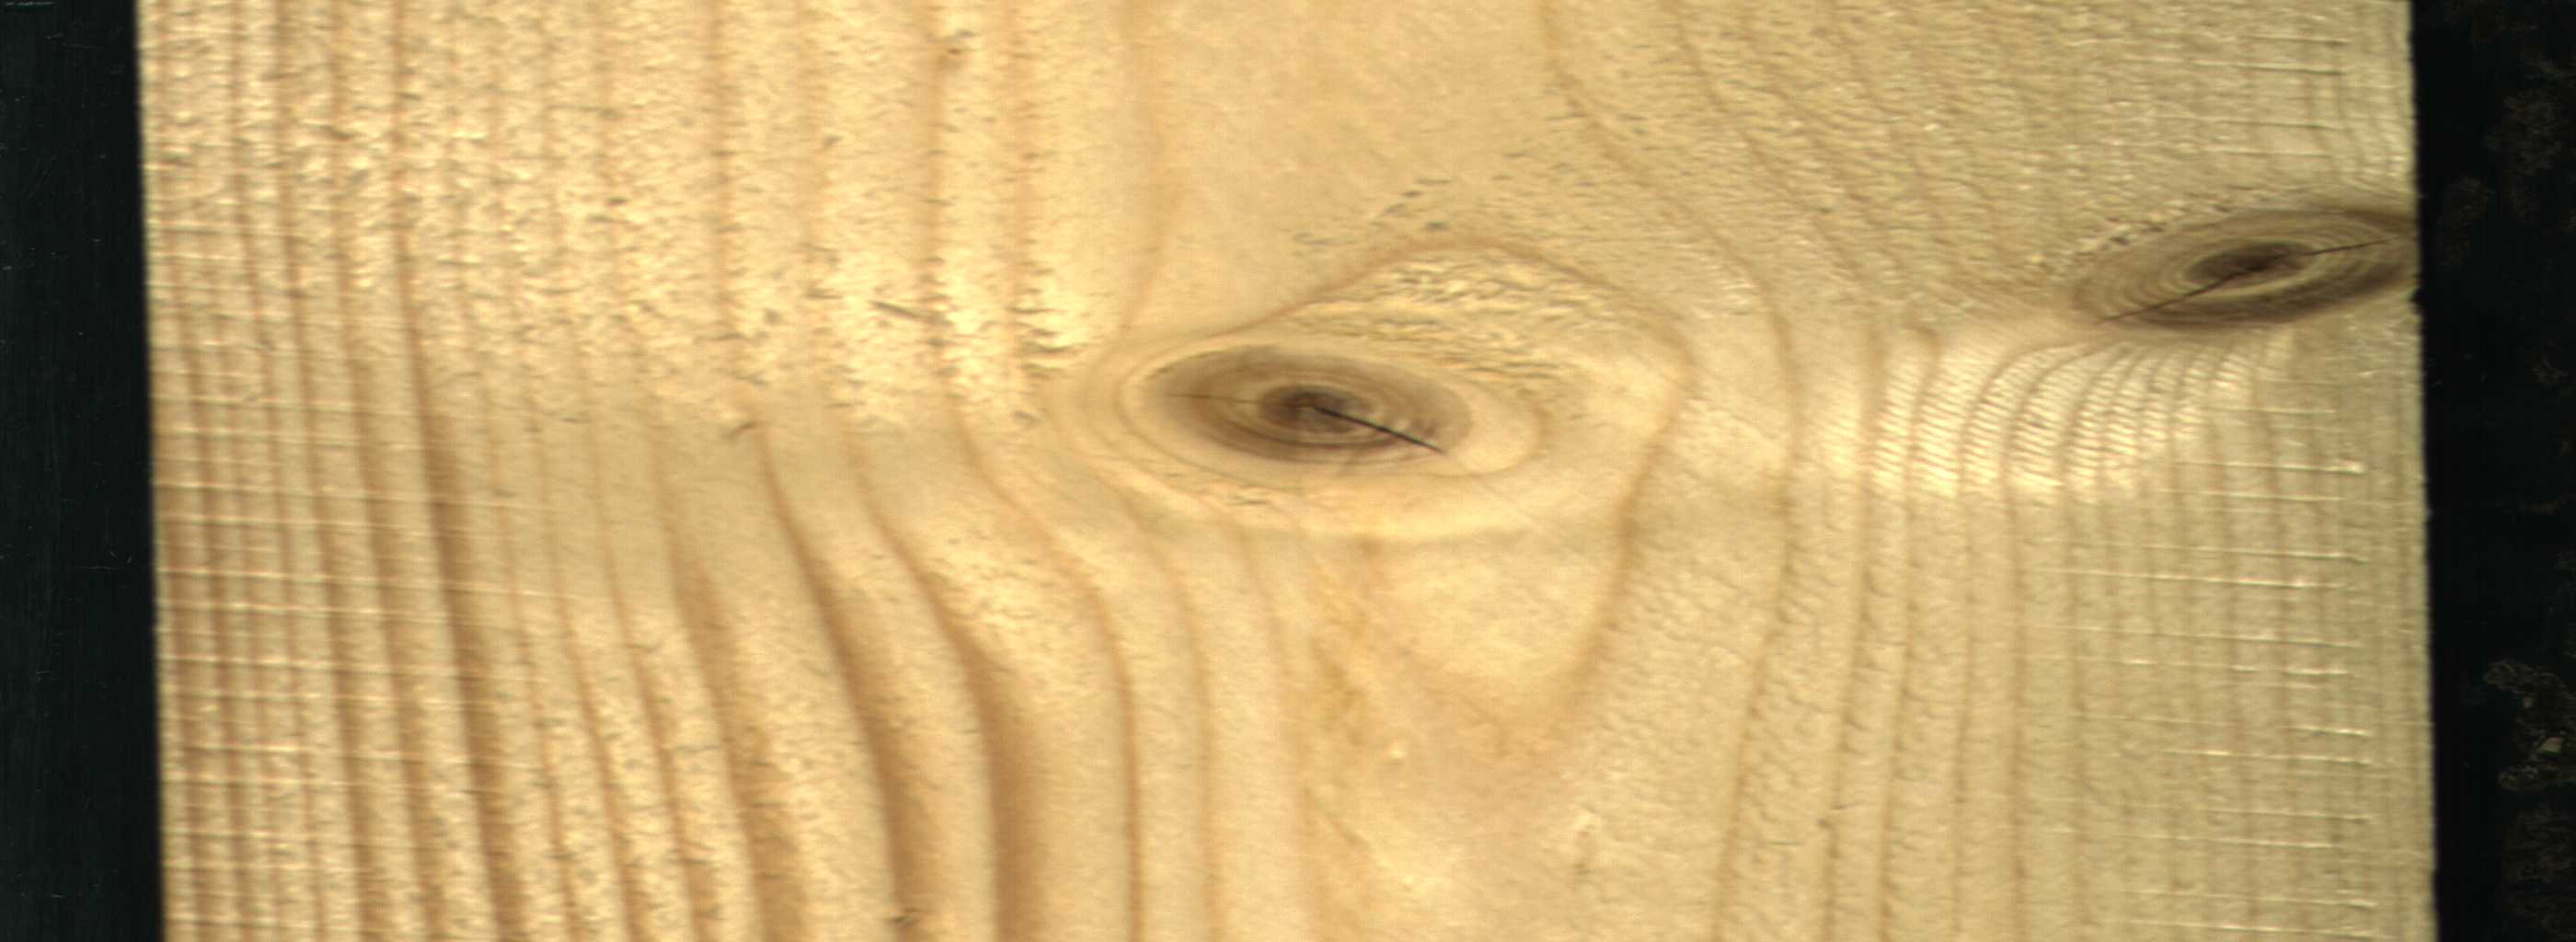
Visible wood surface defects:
knot_with_crack
knot_with_crack